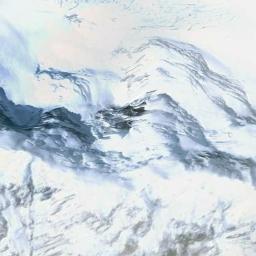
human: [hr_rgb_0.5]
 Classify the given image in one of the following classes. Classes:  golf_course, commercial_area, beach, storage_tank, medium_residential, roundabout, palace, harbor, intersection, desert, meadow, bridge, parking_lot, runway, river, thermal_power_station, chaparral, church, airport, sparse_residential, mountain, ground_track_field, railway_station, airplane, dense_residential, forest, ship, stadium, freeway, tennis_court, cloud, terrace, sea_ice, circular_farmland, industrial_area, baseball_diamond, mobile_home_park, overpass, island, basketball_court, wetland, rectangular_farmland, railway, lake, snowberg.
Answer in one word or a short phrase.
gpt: snowberg